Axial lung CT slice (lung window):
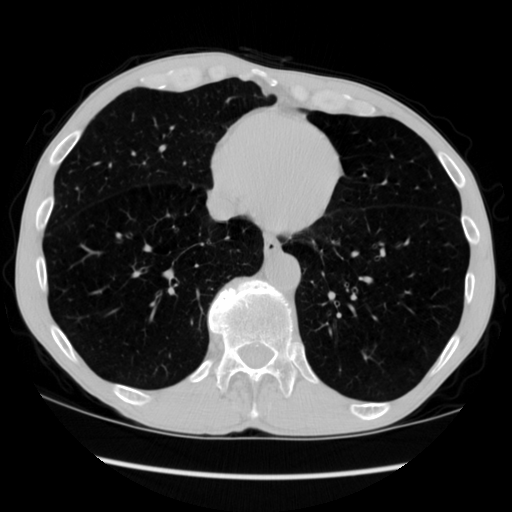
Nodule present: no